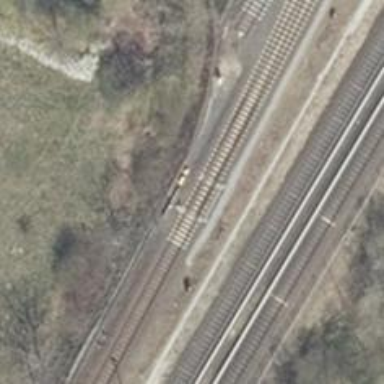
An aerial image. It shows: Railway signal.